Question:
<URL>
now i want to show parent id on every lebel who has one child and who has two child and who has no child and i want to do it level wish
like if i want to search for level1 and no of children is 1 then it should return
level1 details which has only one child in level2
my table name is level_count
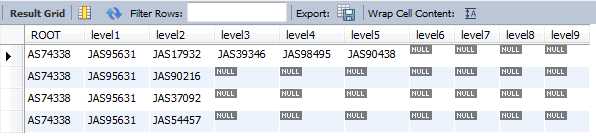
Answer: <URL>
Join the table with a subquery that counts the number of rows for the parent, and only select the ones with the count you want.
'''
SELECT DISTINCT a.level1 AS Parent, a.level2 AS Child
FROM yourTable AS a
JOIN (SELECT level1, COUNT(DISTINCT level2) AS children
FROM yourTable
GROUP BY level1) AS b
ON a.level1 = b.level1
WHERE children = :child
'''
Replace ':child' with the number of children you're trying to match.
<URL>
Using 'COUNT(level2)' instead of 'COUNT(*)' will ignore the rows where 'level2' is 'NULL', so it won't include 'A100'.